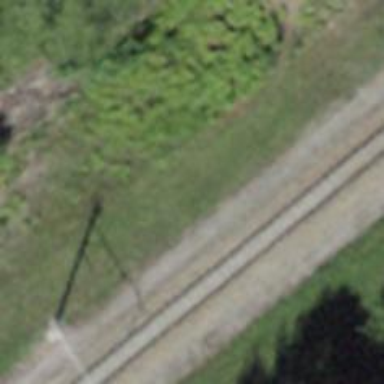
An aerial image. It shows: Abandoned railway.